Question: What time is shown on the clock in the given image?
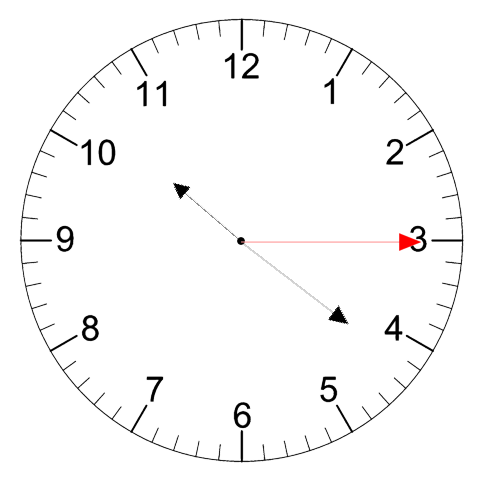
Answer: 10:21:15